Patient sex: M
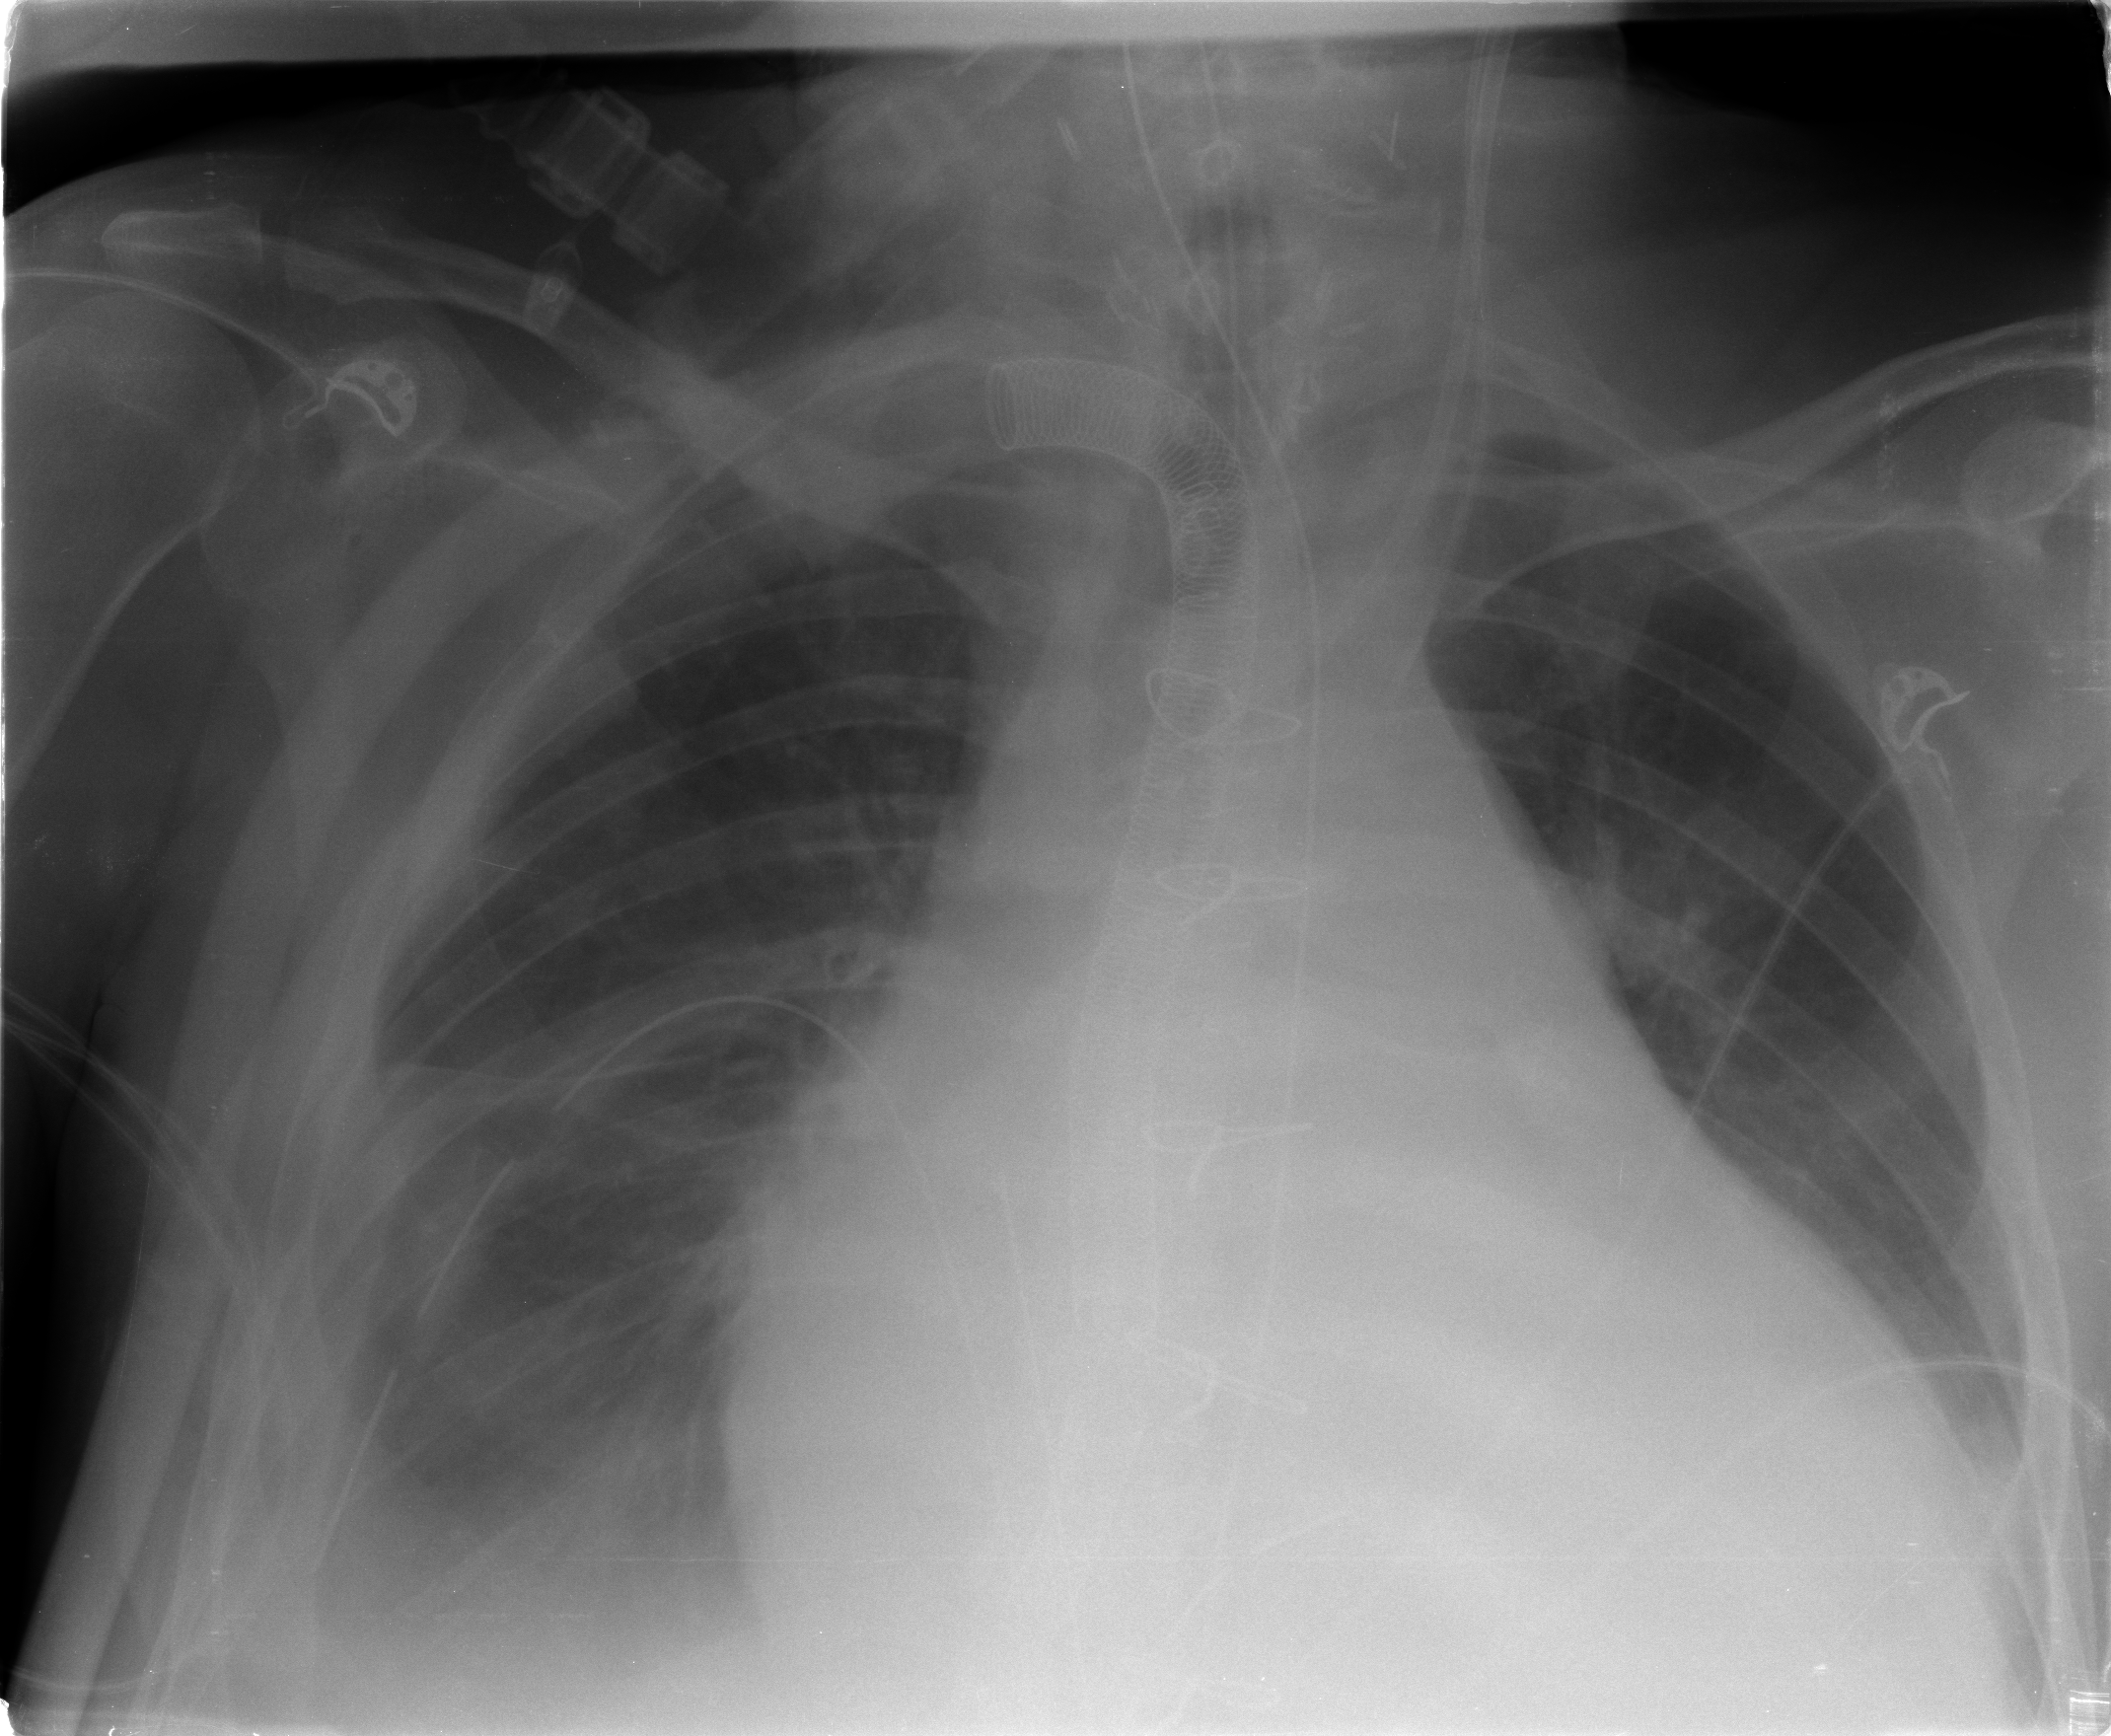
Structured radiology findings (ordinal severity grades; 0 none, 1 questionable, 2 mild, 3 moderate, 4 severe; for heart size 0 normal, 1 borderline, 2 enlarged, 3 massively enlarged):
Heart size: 2
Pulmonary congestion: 2
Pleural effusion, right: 3
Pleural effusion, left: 2
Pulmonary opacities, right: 0
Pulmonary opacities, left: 0
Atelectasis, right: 2
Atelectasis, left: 2